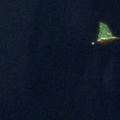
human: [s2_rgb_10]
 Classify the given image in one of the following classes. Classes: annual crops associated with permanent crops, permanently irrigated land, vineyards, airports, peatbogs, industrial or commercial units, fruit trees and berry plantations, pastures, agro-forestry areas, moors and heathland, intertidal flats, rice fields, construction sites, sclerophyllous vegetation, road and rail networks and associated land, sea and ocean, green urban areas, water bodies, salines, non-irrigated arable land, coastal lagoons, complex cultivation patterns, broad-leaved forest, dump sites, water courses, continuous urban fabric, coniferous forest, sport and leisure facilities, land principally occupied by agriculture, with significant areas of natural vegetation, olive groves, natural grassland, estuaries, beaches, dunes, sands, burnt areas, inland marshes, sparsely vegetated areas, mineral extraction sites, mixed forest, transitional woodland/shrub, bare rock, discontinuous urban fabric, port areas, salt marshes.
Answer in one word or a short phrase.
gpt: water bodies